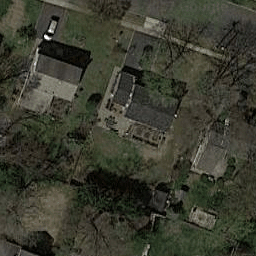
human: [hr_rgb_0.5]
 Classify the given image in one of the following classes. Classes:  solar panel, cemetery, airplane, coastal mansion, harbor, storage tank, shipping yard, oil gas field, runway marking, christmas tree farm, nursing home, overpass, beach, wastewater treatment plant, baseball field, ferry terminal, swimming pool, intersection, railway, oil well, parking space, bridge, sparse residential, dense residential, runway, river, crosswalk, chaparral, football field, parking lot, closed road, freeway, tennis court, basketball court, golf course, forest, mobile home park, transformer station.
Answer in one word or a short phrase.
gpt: sparse residential